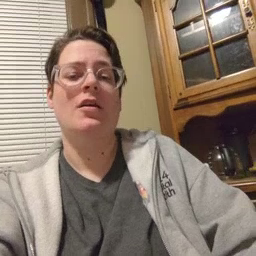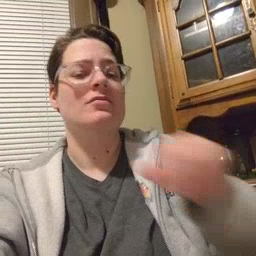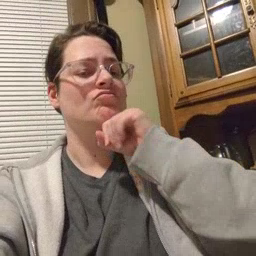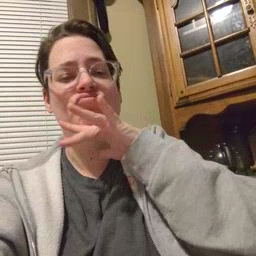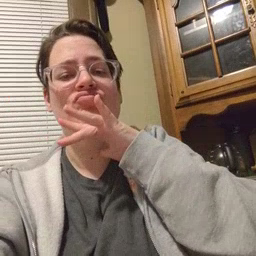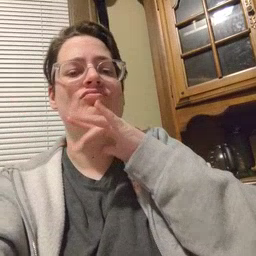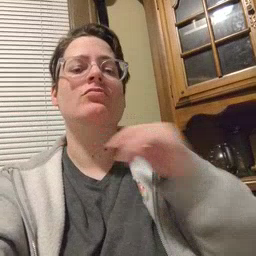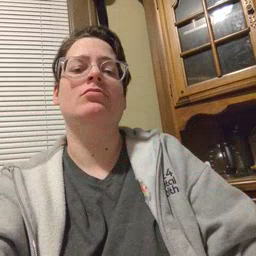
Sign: dirty